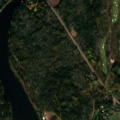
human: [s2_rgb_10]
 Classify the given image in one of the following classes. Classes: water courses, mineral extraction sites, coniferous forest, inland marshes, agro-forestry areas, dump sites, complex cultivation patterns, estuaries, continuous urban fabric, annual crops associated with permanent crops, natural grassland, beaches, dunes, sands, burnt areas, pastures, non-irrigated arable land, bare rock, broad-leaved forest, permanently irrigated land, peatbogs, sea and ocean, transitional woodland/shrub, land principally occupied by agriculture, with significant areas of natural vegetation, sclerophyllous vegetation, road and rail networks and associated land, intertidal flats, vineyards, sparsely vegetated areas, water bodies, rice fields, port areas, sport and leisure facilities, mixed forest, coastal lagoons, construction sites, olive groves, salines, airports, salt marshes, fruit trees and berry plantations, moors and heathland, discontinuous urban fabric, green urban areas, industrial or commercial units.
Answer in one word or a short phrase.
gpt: sport and leisure facilities, non-irrigated arable land, land principally occupied by agriculture, with significant areas of natural vegetation, coniferous forest, mixed forest, sea and ocean